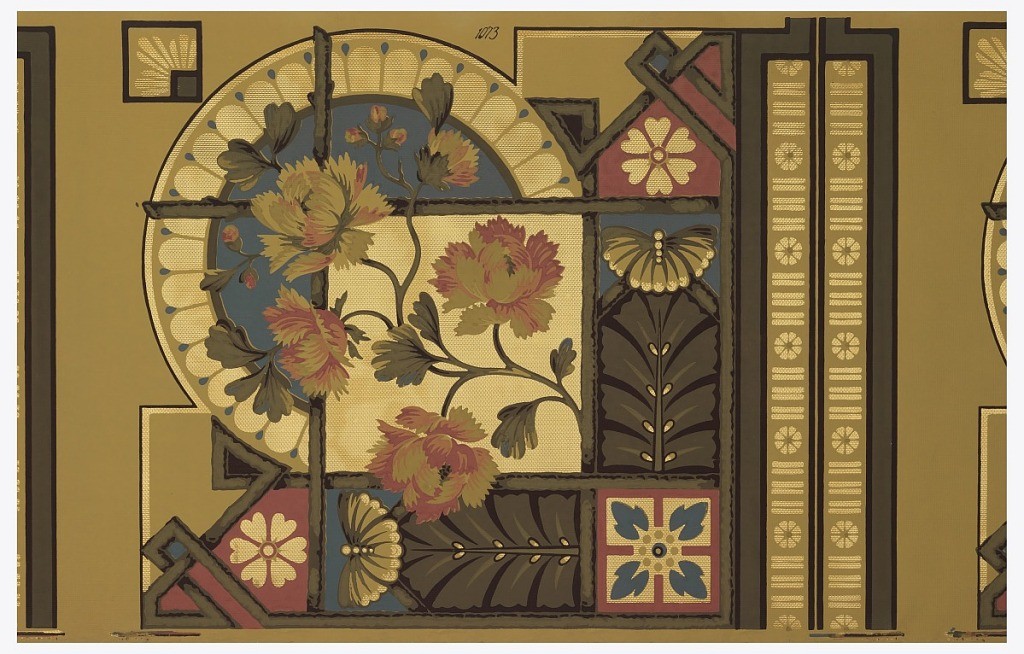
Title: Ceiling border
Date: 1875–1906
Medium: Block-printed
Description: Wallpaper roll.
Large-scale floral branch set within a circular medallion. Stylized foliate motifs on two sides. Printed in shades of mauve, blue, tan and brown on metallic gold, textile-embossed ground.